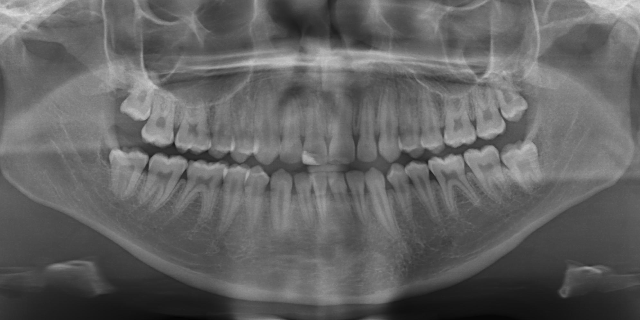
adult